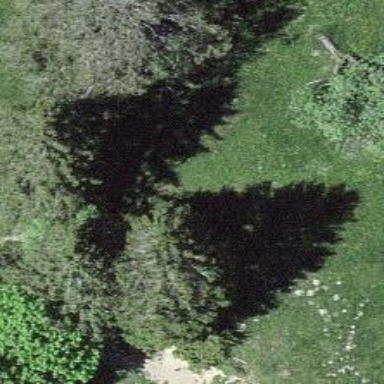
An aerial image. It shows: Forest area predominantly covered with needle-leaved trees.